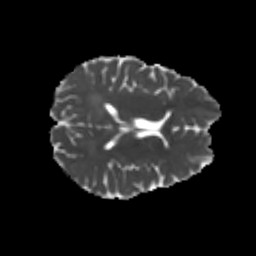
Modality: MD
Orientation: axial
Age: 22
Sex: female
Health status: healthy
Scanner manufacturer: philips
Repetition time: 7.386 s
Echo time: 0.08599 s